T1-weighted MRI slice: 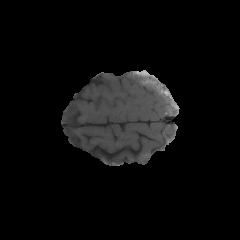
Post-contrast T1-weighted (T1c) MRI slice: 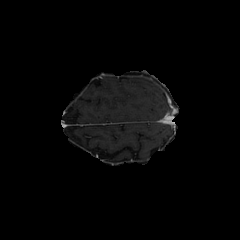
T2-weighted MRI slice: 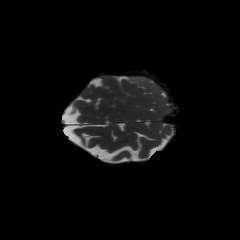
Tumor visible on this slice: yes